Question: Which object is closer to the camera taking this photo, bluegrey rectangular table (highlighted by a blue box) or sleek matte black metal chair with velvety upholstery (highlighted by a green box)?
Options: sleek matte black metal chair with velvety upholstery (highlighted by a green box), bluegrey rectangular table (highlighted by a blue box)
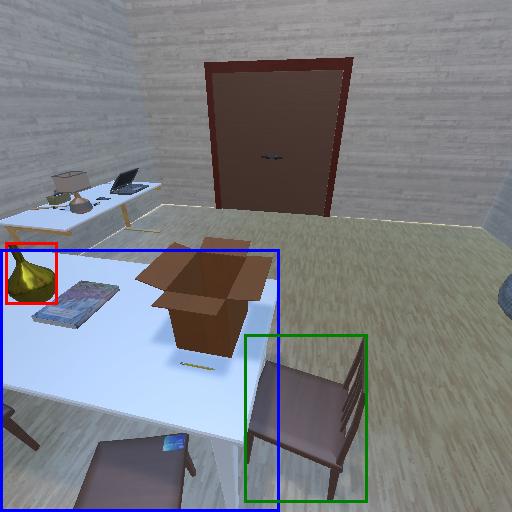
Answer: sleek matte black metal chair with velvety upholstery (highlighted by a green box)